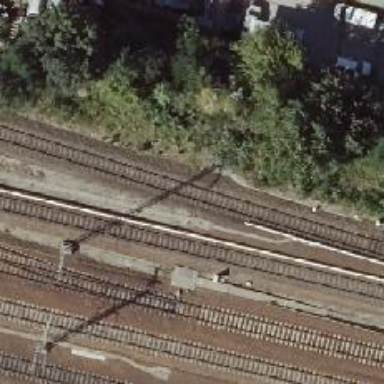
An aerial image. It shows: Light rail railway line with electrified rails.